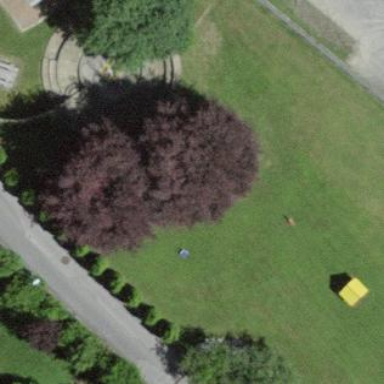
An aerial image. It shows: Playground area for leisure land.